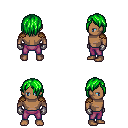
a pixel art fantasy rpg character, male body template, human, dark skin, leather shoulder armor, magenta pants, green bangs hairstyle, metal gloves, four views (front, back, left, right), 2x2 character sprite sheet, small pixel art, hard edges, no anti-aliasing